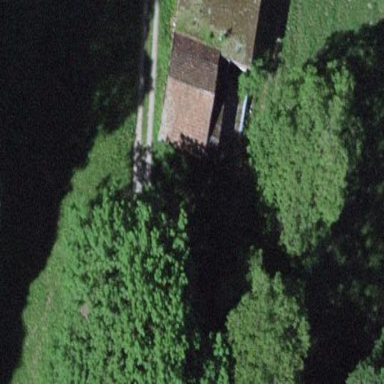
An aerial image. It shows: Shed building.